Field crop: tomato
Growth stage: 1
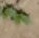
Species: solanum